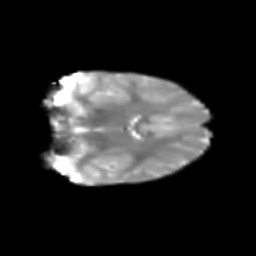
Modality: T2w
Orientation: coronal
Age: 7
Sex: female
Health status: healthy